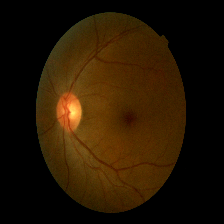
Diabetic retinopathy grade: Mild